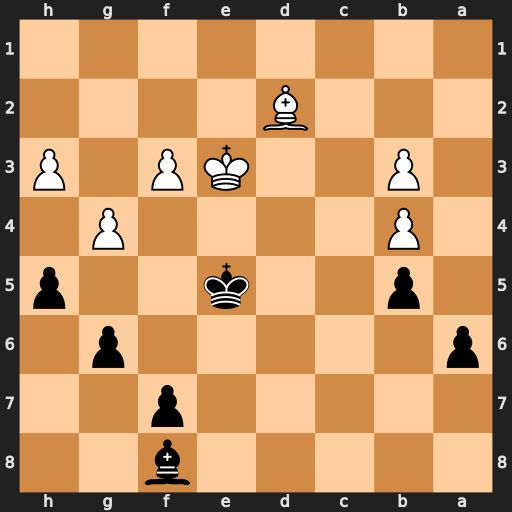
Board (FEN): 5b2/5p2/p5p1/1p2k2p/1P4P1/1P2KP1P/3B4/8
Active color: b
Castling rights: -
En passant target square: -
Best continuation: Bh6+ Ke2 Bxd2